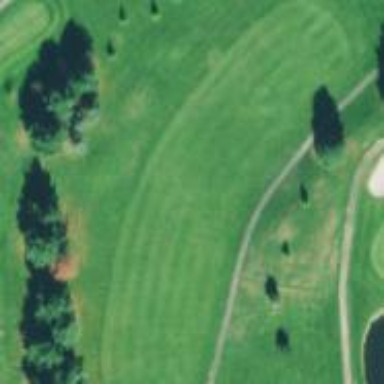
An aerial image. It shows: Golf hole.